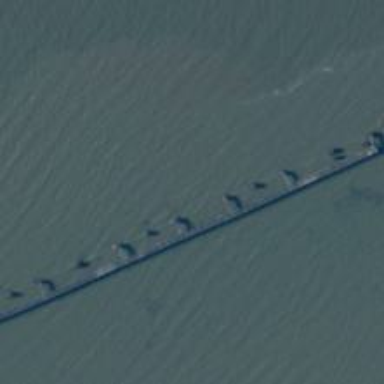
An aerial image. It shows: Man-made pier.